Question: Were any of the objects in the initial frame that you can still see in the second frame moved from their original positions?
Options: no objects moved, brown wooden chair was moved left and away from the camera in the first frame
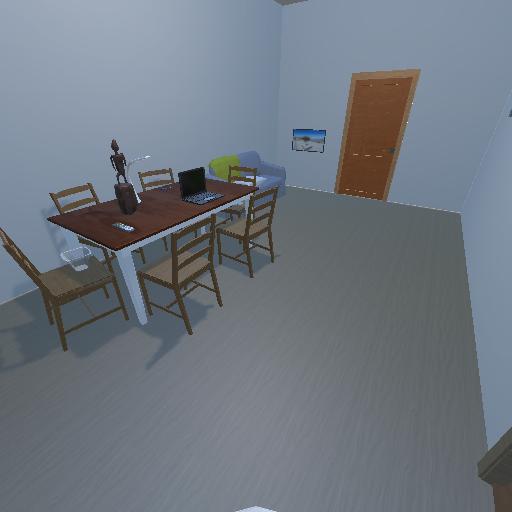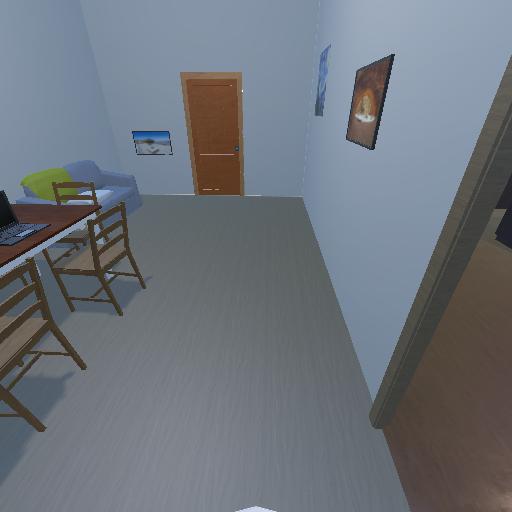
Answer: no objects moved